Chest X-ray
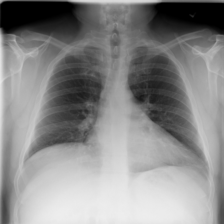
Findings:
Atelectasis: negative
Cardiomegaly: negative
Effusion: negative
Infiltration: positive
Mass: negative
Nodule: negative
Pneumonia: negative
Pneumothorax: negative
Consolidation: negative
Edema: negative
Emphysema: negative
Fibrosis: negative
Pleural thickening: negative
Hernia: negative